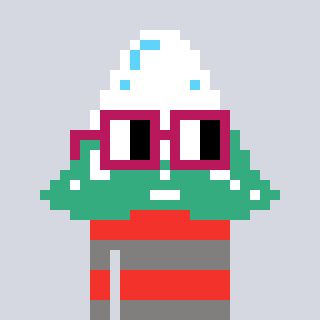
a pixel art character with square dark red glasses, a snowy mountain-shaped head and a bluegrey-colored body on a cool background